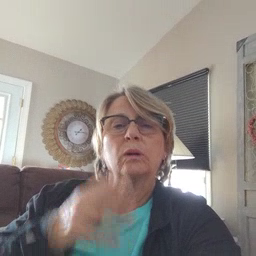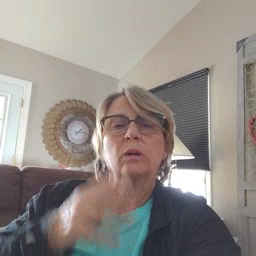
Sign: cow